Question: Here is a diagram of what i would like to accomplish:

Thanks for the help! If this is not possible, ?
Ways to get window size/location and set my own jframe accordingly?
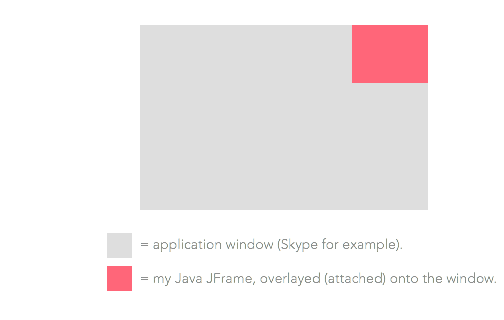
Answer: You are asking Java to modify an already running non-Java program, and for these types of problems, Java is not the best tool. Please understand that one of Java's main strengths is its ability to run compiled code unchanged on multiple platforms. With this strength comes a weakness: of necessity, Java must be as OS agnostic as possible, and because of this, it is not a good tool when code needs to get cozy with the OS.
Alternatives: just about any other language that can allow easy OS calls.
Don't get me wrong, you can do some similar stuff with Java, but it requires that you jump through hoops that just aren't needed when using other tools.